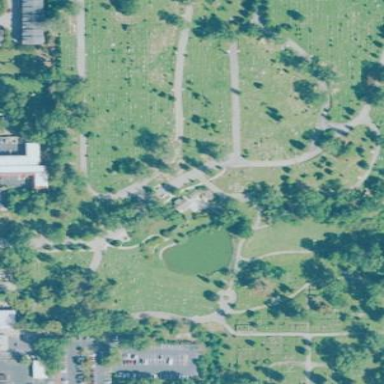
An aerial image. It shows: Cemetery.